Interaction volume radius: 10 \u00c5
Interaction volume height: 20 \u00c5
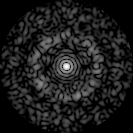
Disorder parameter: 0.8391